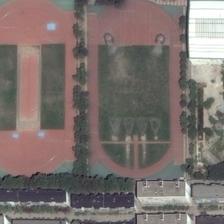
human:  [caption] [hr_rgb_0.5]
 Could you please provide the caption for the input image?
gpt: two playgrounds are semisurrounded by many buildings .

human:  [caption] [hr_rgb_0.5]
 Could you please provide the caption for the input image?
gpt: two playgrounds stand side by side behind a row of buildings .

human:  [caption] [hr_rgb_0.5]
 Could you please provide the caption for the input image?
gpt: some buildings and green trees are around two playgrounds .

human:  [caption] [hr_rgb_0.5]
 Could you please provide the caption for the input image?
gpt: two playground are next to some buildings .

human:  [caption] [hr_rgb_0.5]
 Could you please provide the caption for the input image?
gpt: two playgrounds are semisurrounded by many buildings .